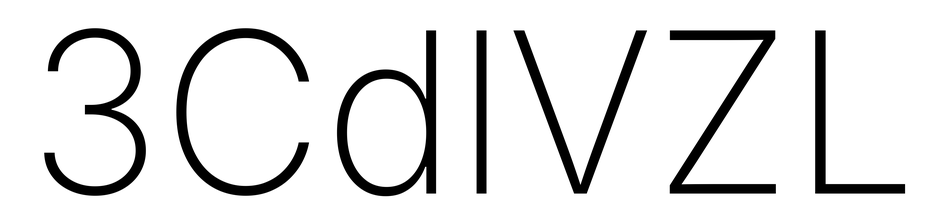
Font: Inter_ExtraLight